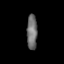
Tissue: prostate
Cell type: Fibroblasts
Senescence score: 0.6866
Nuclear area (px): 358
Mean DAPI intensity: 110.852